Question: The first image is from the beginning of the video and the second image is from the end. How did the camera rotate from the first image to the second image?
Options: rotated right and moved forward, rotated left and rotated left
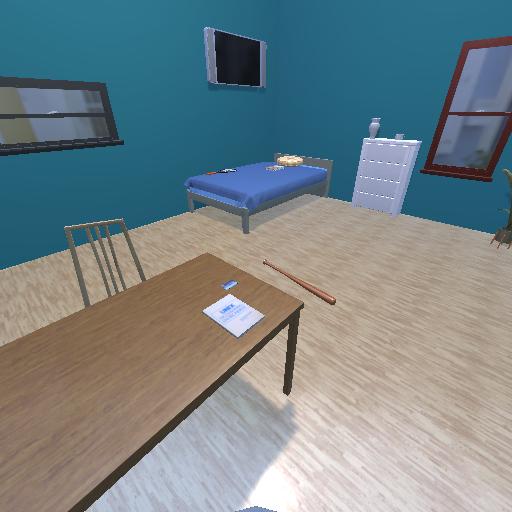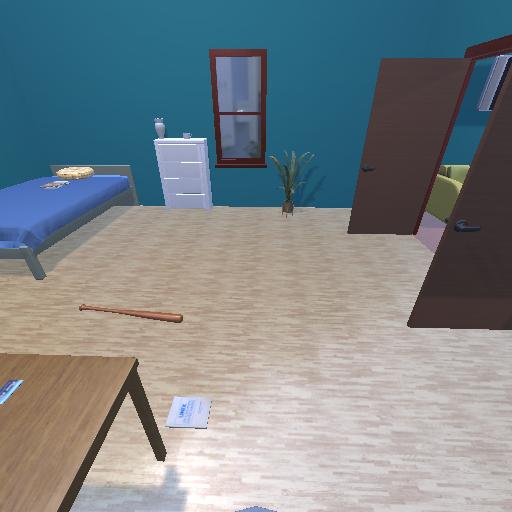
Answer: rotated right and moved forward